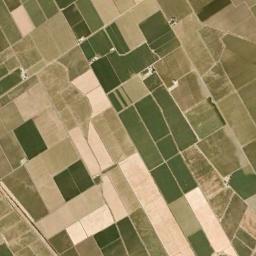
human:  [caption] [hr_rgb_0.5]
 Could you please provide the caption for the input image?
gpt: Lots of rectangular farmlands of different colors and sizes are on the ground and some paths go through the farmlands .

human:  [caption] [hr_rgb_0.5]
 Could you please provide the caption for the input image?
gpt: There are some green and bare rectangular farmland .

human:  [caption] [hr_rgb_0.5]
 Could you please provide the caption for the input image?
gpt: There are many rectangular farmlands of different sizes and shades .

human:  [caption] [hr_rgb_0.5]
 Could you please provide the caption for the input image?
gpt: Many densely and neatly arranged dark green, light green, Khaki and brown mixed rectangular farmlands of different sizes .

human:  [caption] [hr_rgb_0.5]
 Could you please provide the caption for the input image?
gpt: There are many yellow rectangular farmlands and green ones of different sizes .